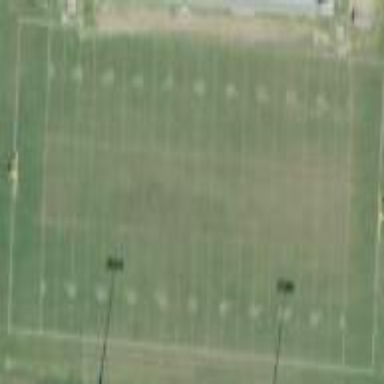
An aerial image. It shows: Pitch for American football.